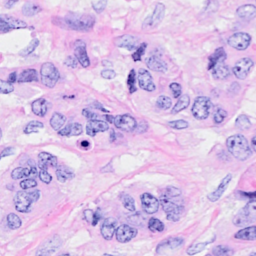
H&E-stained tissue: Breast